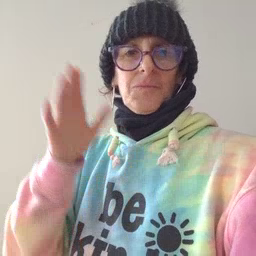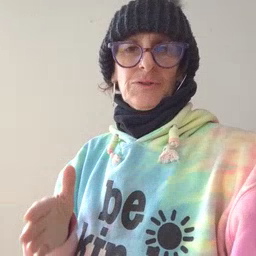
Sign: person